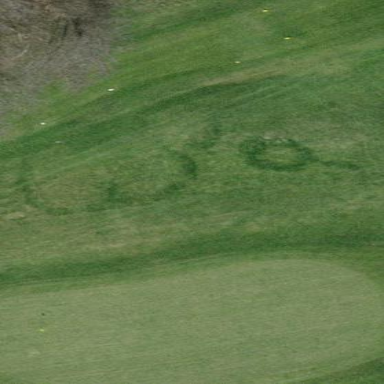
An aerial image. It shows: Golf tee.